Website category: sports
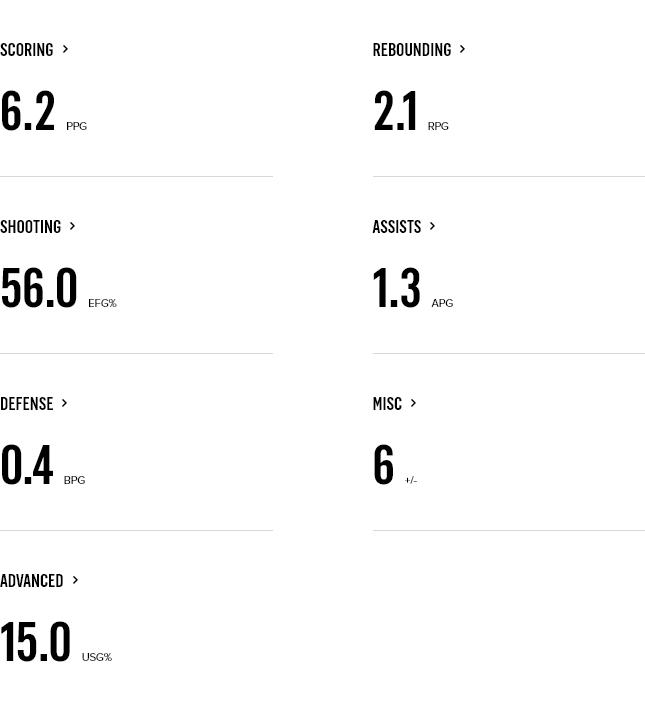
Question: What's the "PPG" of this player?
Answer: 6.2

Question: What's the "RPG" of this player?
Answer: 2.1

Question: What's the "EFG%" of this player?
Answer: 56.0

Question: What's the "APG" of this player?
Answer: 1.3

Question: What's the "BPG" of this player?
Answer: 0.4

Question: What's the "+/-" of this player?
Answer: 6

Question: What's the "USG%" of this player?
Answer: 15.0

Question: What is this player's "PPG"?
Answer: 6.2

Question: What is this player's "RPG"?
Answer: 2.1

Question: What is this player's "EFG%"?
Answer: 56.0

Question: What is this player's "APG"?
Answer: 1.3

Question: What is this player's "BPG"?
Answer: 0.4

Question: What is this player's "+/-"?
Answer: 6

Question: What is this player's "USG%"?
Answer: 15.0

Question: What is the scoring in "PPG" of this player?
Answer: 6.2

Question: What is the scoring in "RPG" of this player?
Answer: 2.1

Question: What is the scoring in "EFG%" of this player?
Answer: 56.0

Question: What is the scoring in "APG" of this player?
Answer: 1.3

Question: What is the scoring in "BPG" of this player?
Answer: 0.4

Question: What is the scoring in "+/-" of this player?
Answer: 6

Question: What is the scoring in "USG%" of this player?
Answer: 15.0

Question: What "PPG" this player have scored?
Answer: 6.2

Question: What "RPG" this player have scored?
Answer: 2.1

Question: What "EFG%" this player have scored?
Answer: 56.0

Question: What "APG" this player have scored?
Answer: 1.3

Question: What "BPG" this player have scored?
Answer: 0.4

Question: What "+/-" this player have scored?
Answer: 6

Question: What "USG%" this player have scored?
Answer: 15.0

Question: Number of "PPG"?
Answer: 6.2

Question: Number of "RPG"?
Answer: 2.1

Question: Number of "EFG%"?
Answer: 56.0

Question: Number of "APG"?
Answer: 1.3

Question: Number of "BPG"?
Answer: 0.4

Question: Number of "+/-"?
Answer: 6

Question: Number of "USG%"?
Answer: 15.0

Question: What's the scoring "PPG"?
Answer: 6.2

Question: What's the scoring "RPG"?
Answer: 2.1

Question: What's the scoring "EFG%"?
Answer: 56.0

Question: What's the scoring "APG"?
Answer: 1.3

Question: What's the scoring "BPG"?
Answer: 0.4

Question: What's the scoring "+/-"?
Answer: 6

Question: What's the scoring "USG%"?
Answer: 15.0